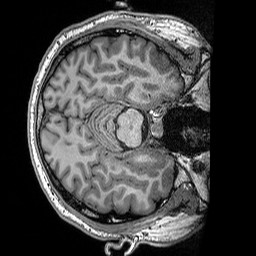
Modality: T1w
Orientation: axial
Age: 36
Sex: male